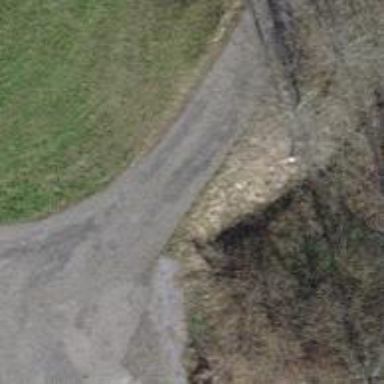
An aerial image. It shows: Culvert tunnel.